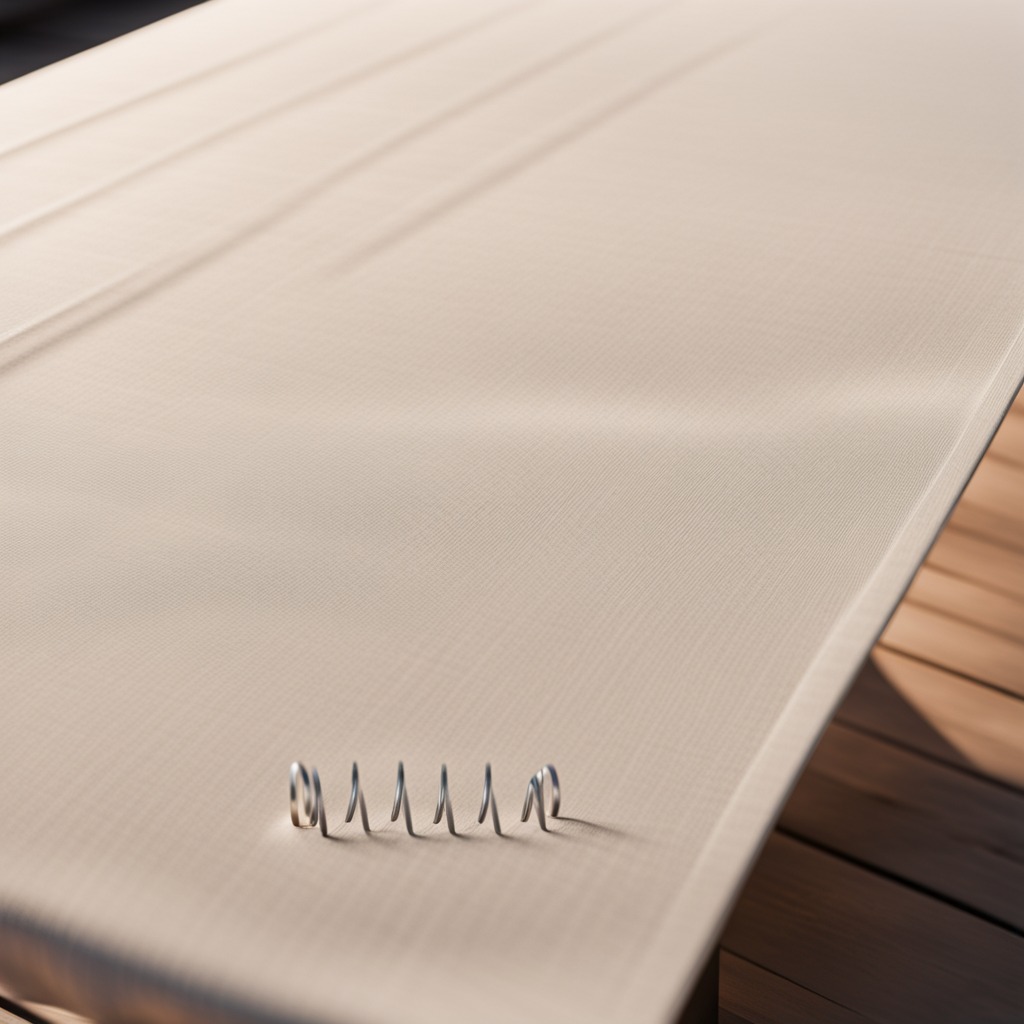
A coiled metal spring is lying on the wooden table.